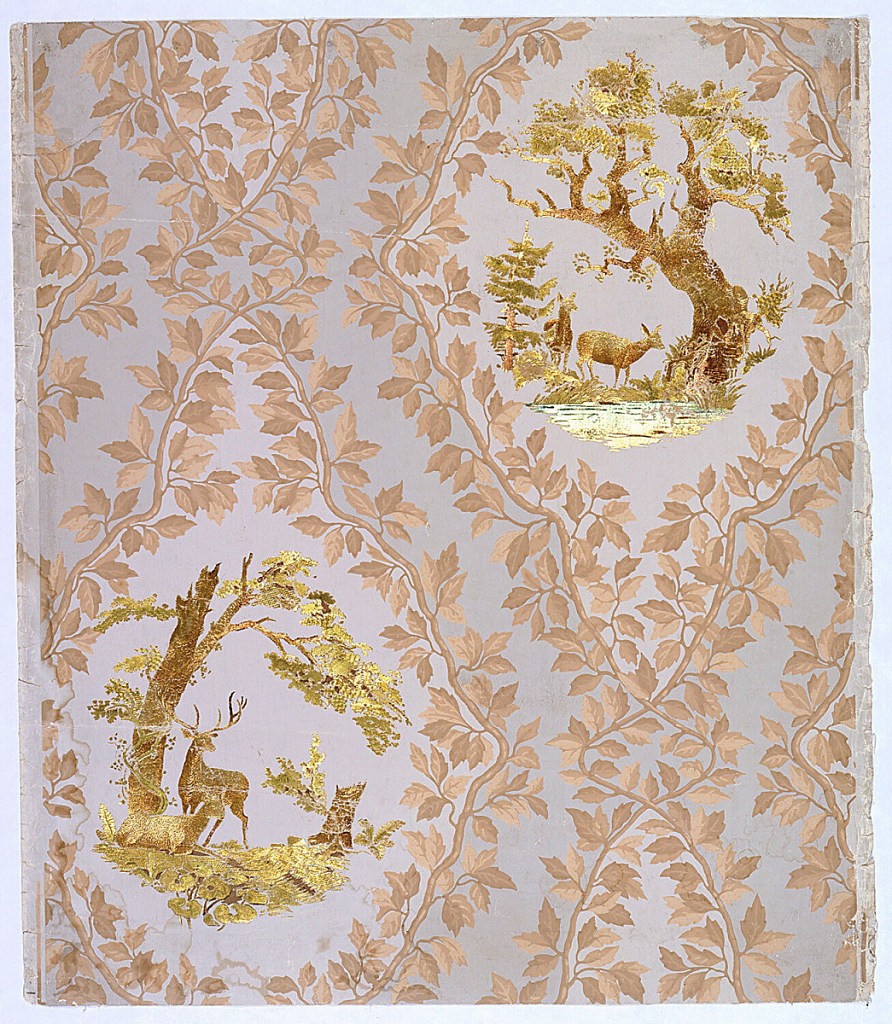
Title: Sidewall
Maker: Einbeck Herting
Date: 1860–70
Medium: Block-printed, stamped foil, continuous paper
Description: Framework of leafy branches enclosing vignettes in gold and green foil of trees and deer. The two vignettes are different and in diagonal relationship to one another. Printed on taupe ground. Stamped gold and green foil.